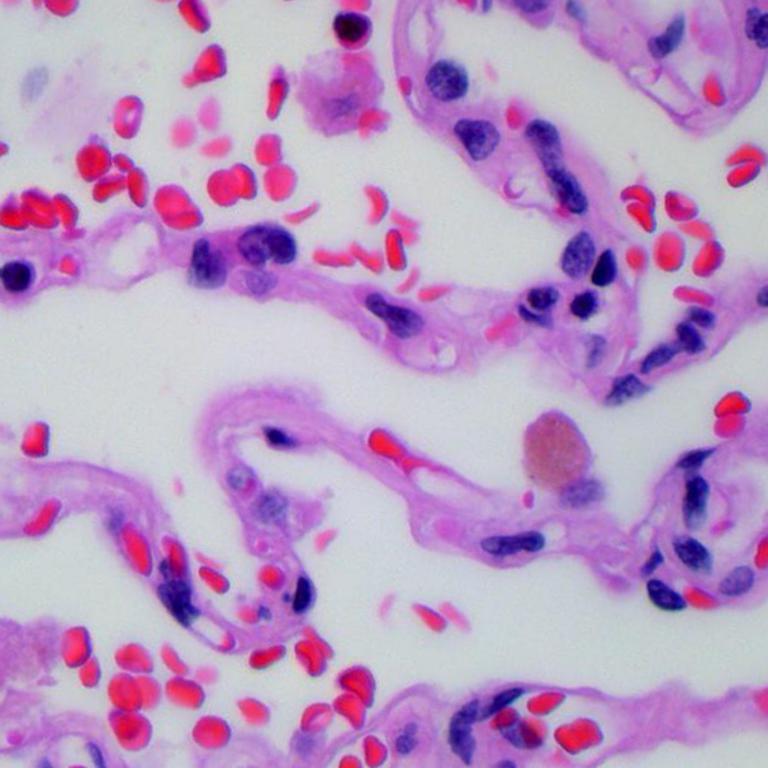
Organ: lung
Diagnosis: benign